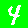
Digit: 4